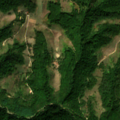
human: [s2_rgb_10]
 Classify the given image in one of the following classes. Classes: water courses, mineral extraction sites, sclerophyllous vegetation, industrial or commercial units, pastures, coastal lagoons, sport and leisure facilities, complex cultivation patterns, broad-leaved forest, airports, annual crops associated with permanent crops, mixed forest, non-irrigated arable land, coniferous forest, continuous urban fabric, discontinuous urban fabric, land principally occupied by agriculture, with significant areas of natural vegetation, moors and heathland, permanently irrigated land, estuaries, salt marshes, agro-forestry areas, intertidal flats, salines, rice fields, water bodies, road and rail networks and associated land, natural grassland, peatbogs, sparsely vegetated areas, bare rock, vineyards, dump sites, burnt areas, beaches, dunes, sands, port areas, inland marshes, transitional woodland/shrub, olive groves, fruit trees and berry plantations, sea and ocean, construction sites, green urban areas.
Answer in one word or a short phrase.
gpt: complex cultivation patterns, broad-leaved forest, transitional woodland/shrub